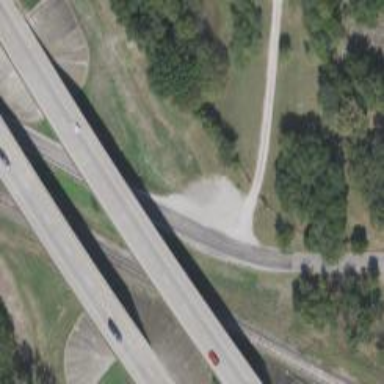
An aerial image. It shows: Bridge over motorway.